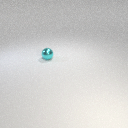
small cyan metal sphere